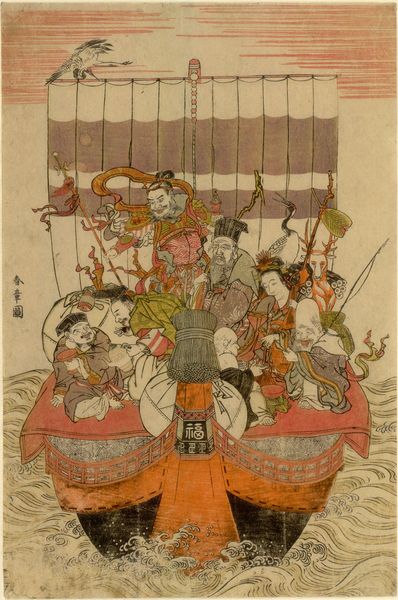
Titel: Das Glücksgötterschiff (Takarabune)
Künstler: Shunsho
Standort: Wien
Institution: Albertina, Wien
Schlagwörter: himmel, mann, meer, vogel, wasser, menschen, sitzen, braun, bunt, hüte, männer, orange, schwarz, zeichen, zeichnung, tiere, menge, teppich, bart, kappen, mützen, wind, decke, frontal, boot, handel, kopfbedeckung, japan, schiff, schrift, segel, segelboot, wellen, fahne, flagge, mast, segelschiff, bug, krieg, japanisch, schriftzeichen, stangen, orientalisch, asien, druck, lithographie, viele, druckgrafik, stöcke, asiatisch, angel, schlange, stempel, kranich, chinesisch, china, hirsch, geweih, drache, tosen, rumpf, angeln, schifffahrt, asiaten, überladen, otto dix, tuschemalerei, käptan, #zeichen, bootsbesatzung